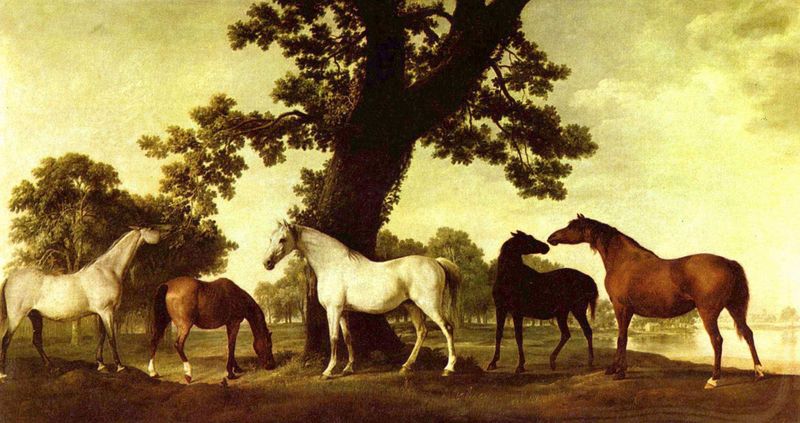
Titel: Pferde in einer Landschaft
Künstler: George Stubbs
Standort: Wing (Buckshire)
Institution: Ascott House
Schlagwörter: baum, blau, blätter, dunkel, gemälde, gruppe, himmel, kopf, körper, laub, meer, schatten, wasser, weiß, wolken, bäume, fluss, gelb, grün, landschaft, ocker, see, teich, ufer, äste, bewegung, braun, frankreich, grau, hell, licht, schwarz, gras, rasen, tiere, wiese, wolke, beige, malerei, alt, jung, stehen, bild, fünf, hals, porträt, spiegel, ast, erde, feld, gräser, horizont, natur, sonnenaufgang, spiegelung, stamm, weide, zweige, busch, büsche, gewässer, sonne, boden, gold, familie, england, wald, pferd, pferde, reiter, beine, huf, hufe, mähne, rappe, schweif, bein, rudel, farben, sonnenuntergang, tag, grasen, herde, koppel, wild, edel, detailliert, idyllisch, wälder, lichtung, blanc, schimmel, fuchs, lac, lanschaft, ross, fressen, nüstern, anglais, laubbäume, frei, brauner, schwaru, stute, stubbs, eiche, braune, arbre, brau, hengst, chevaux, nuage, wildpferde, stuten, arbres, terre, prairie, mer, feuilles, traumhaft, hengste, animal, großbritannien, rennpferde, stuen, also gut  dann eben england, horses, reitpferde, wieso england, himmel gelb grün, fünf pferde, 2 weiße, 2, wolken see, etalon